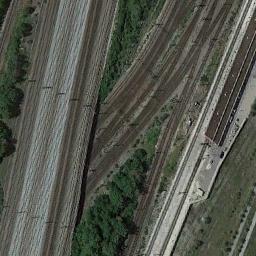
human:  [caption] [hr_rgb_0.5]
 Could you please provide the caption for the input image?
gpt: The railway is next to some trees and grass .

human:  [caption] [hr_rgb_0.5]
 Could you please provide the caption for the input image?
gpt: There are many trees beside the railway .

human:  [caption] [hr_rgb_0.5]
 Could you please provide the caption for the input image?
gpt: These staggered railways go through the green belt .

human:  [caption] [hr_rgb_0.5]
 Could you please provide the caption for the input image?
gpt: There is a train passing by in the picture .

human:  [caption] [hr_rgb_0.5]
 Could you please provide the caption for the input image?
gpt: There are some green trees beside the railway .